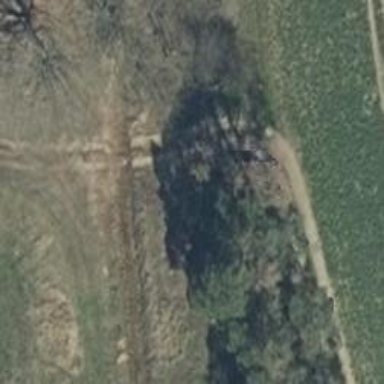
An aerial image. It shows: Sandy track with grade4 tracktype.